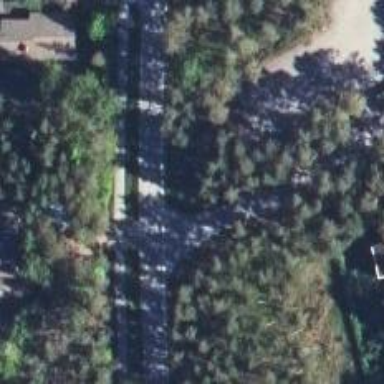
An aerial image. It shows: Stop road.